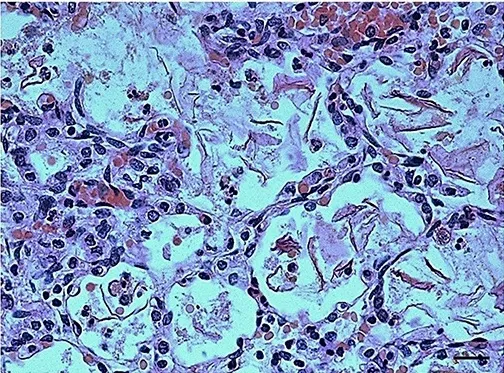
Histological section of lung showing the presence of abundant endoalveolar and endobronchial corneal scales into the alveoli. Staining: hematoxylin/eosin; Scale bar: 50 mum.
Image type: pathology (h&e)